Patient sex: F
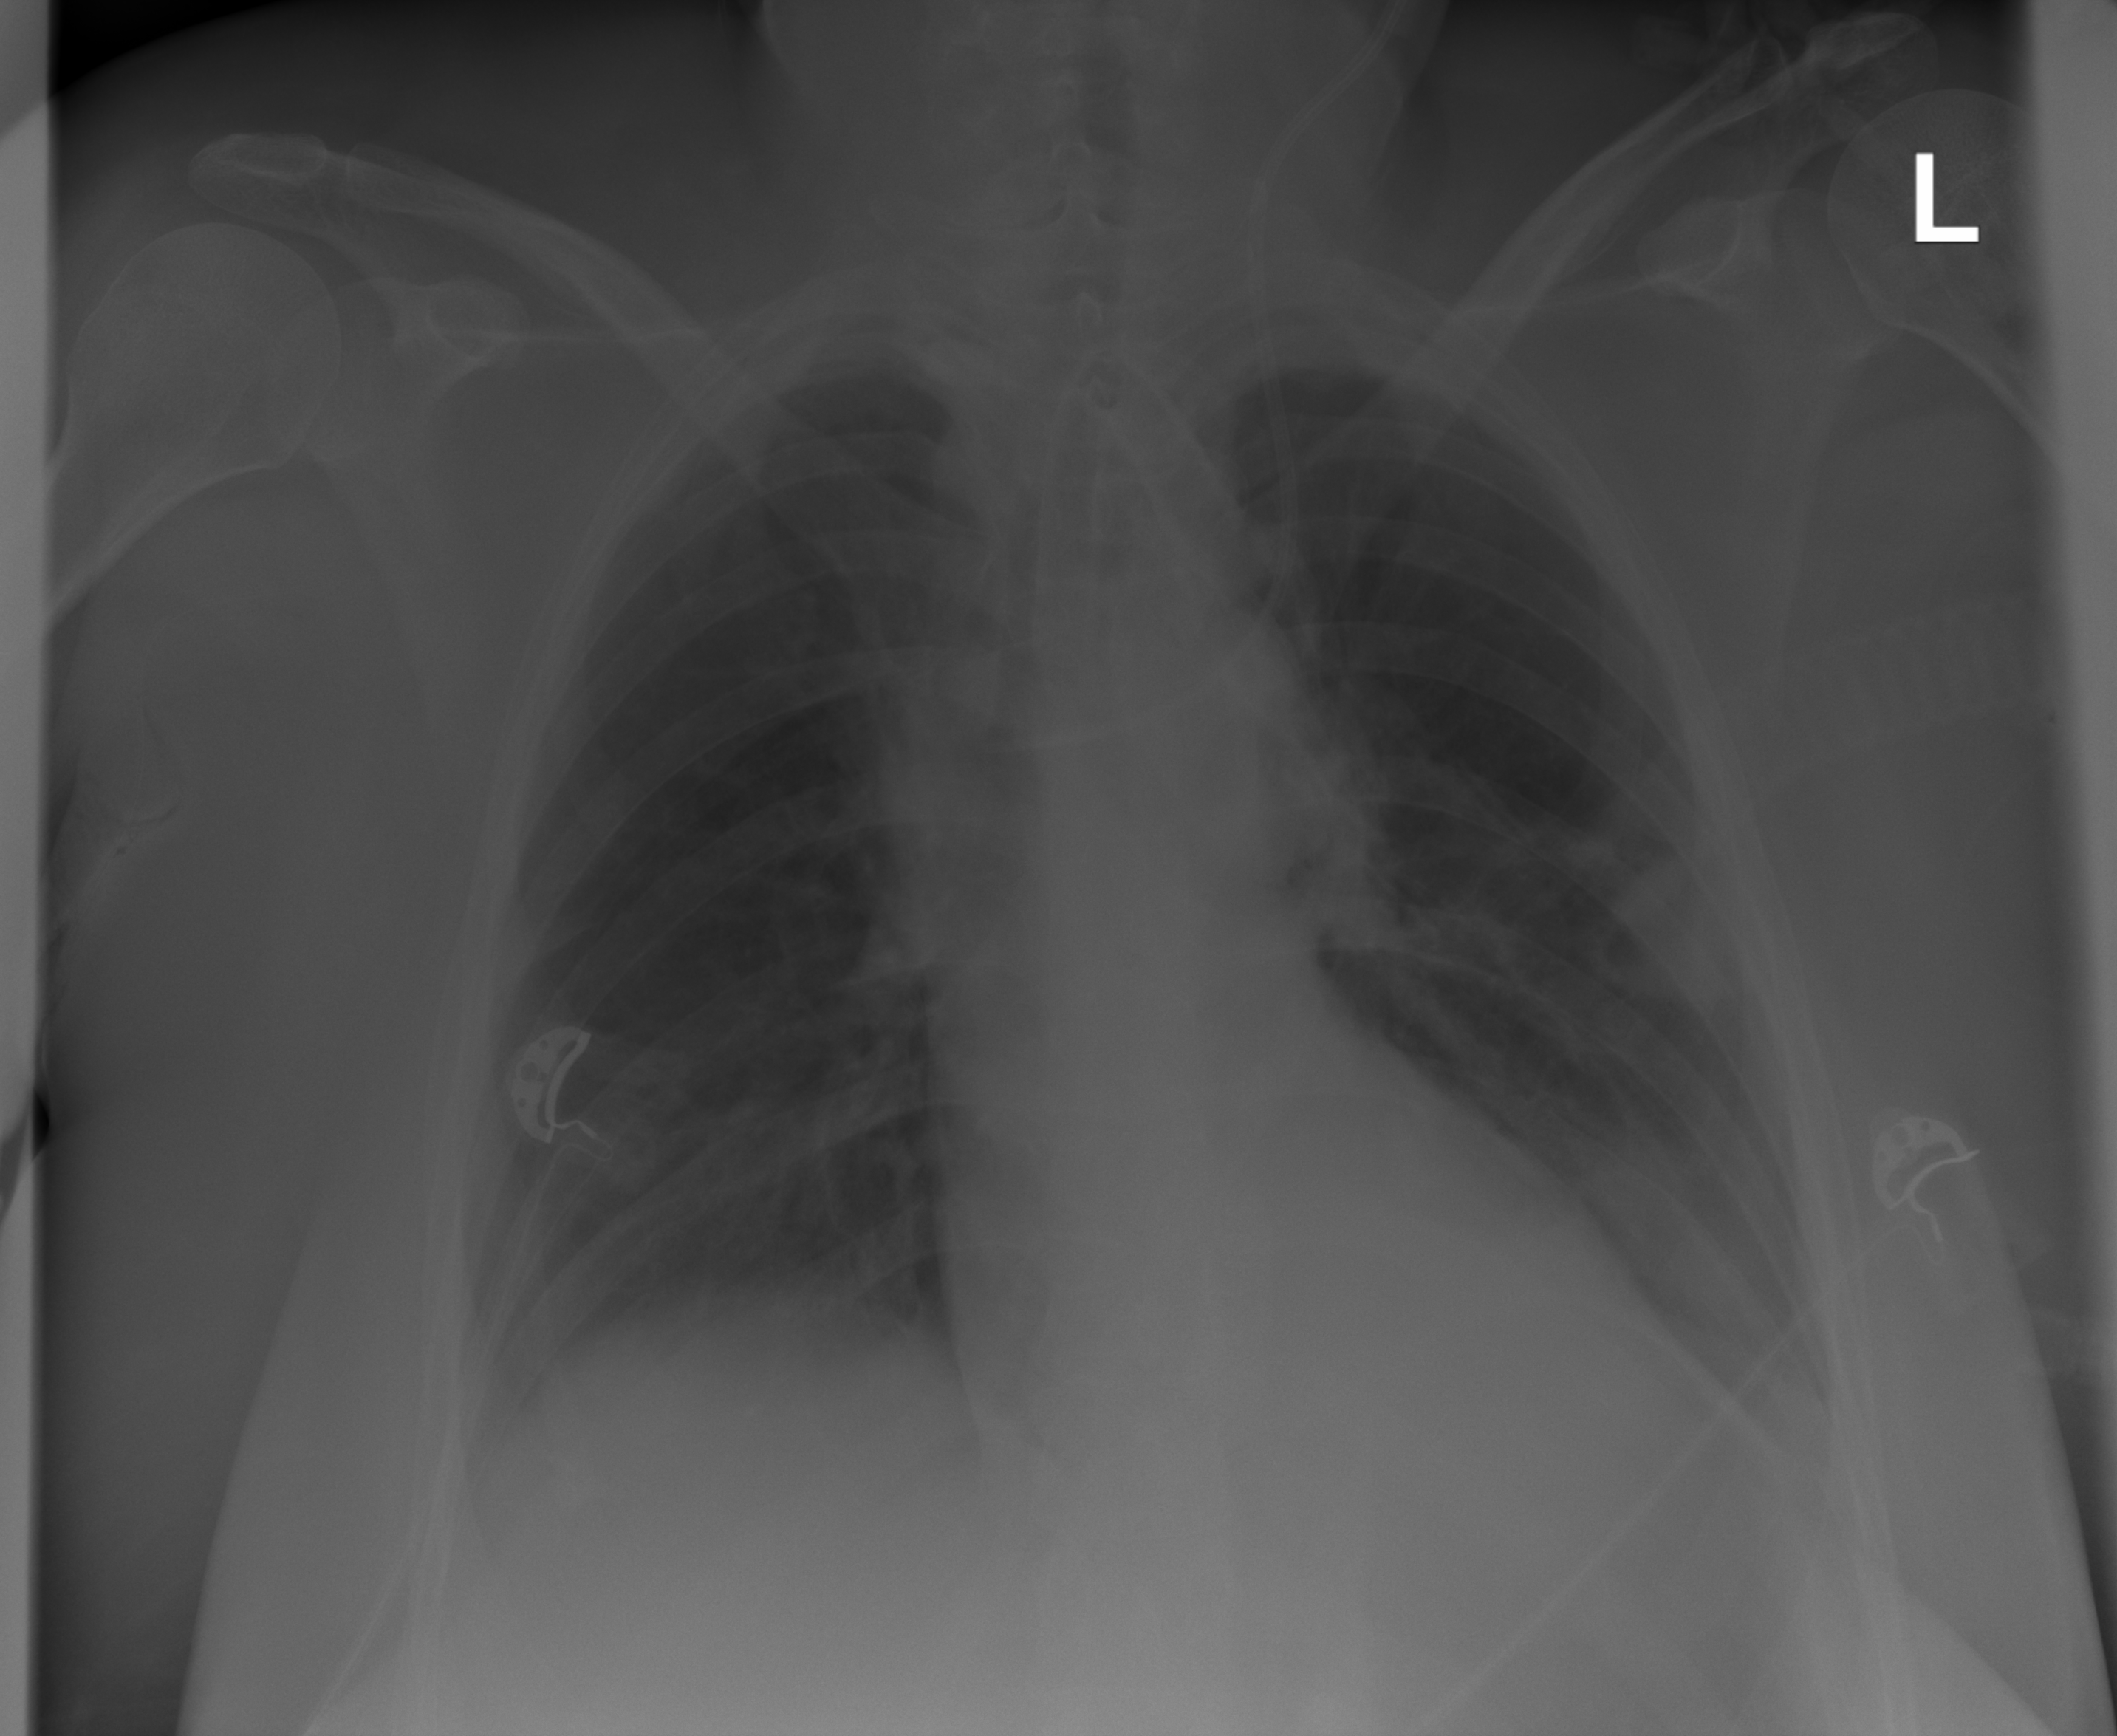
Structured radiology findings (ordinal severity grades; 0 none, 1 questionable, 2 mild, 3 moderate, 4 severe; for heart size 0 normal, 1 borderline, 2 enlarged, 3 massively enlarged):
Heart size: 1
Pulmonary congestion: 0
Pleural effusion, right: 0
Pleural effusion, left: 2
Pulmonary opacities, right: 0
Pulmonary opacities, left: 0
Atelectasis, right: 0
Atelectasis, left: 2